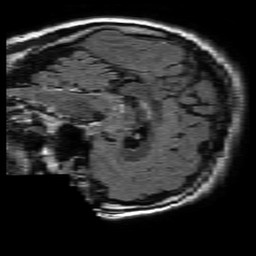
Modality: FLAIR
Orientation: sagittal
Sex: female
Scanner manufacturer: philips
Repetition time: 11 s
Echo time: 0.125 s